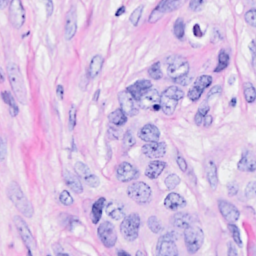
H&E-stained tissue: Breast